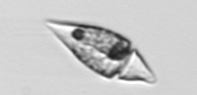
Label: Amphidinium